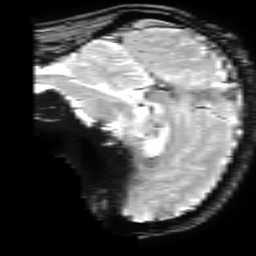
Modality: T2starw
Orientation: sagittal
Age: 33
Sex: male
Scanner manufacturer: ge
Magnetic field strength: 3 T
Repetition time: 0.65 s
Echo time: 0.02 s